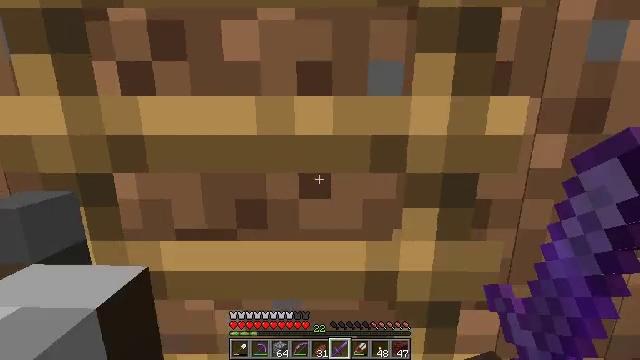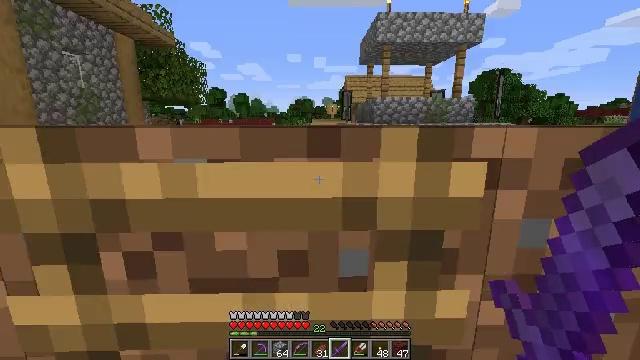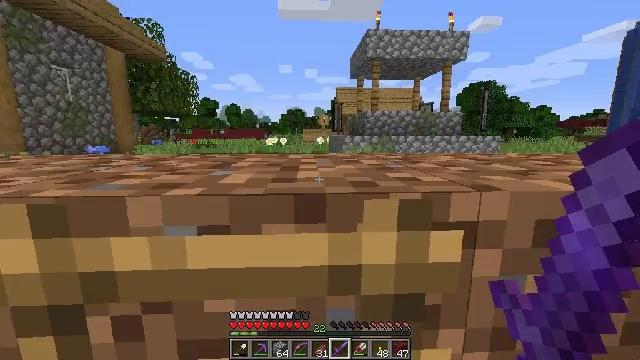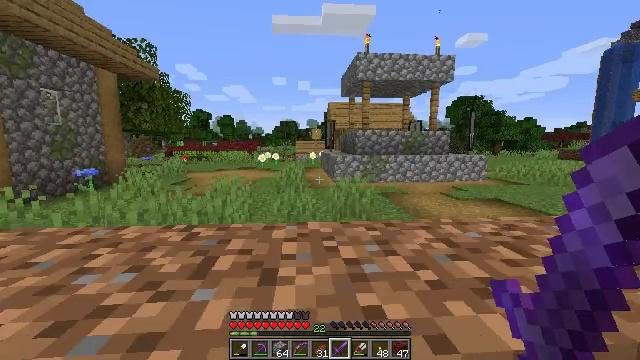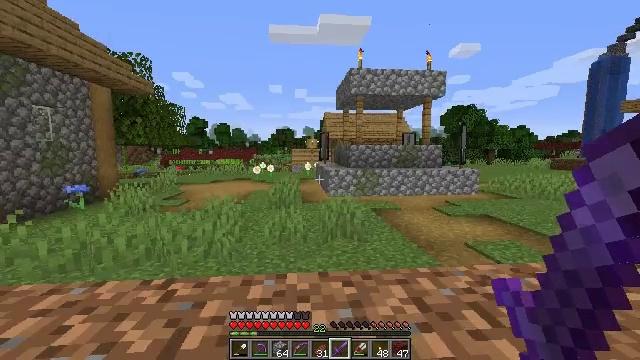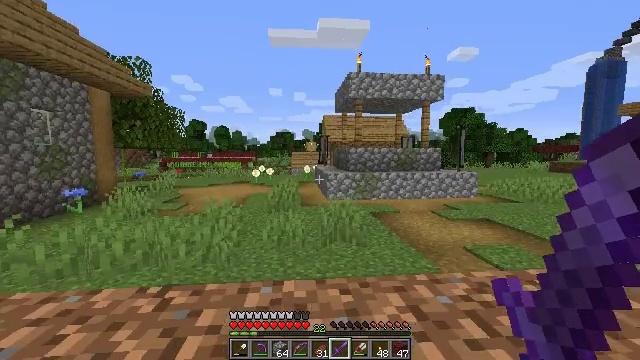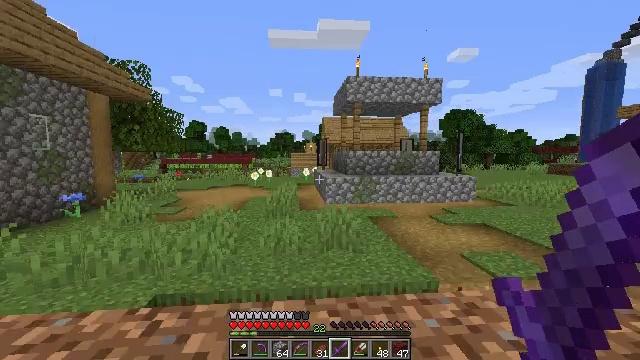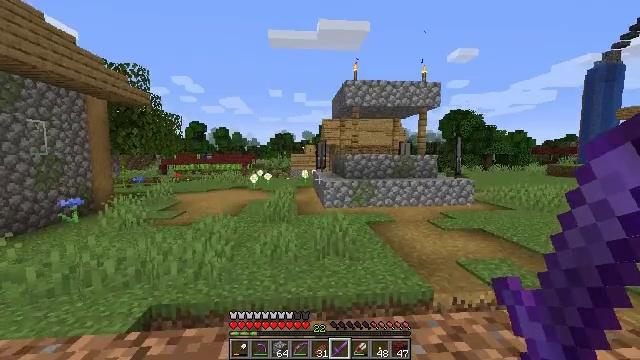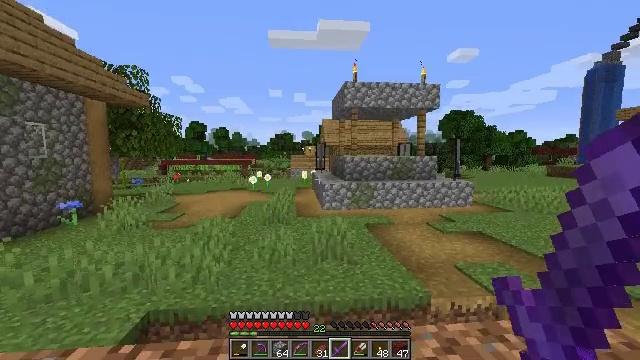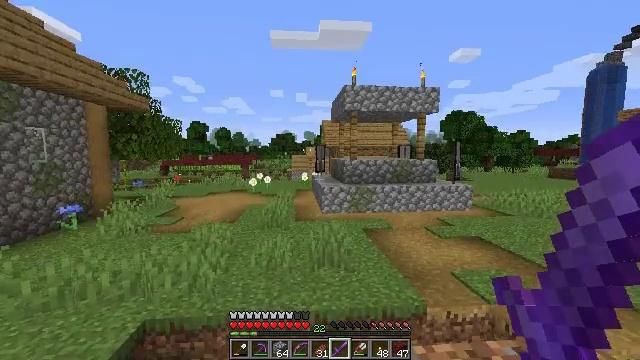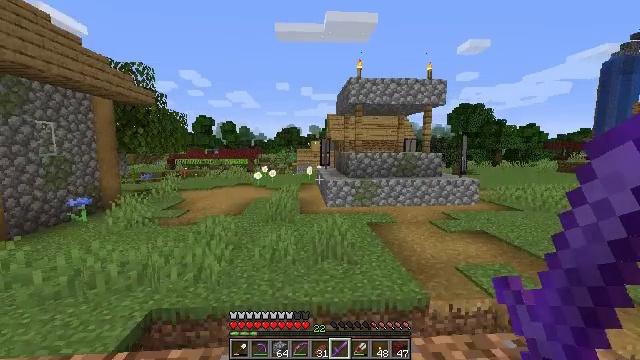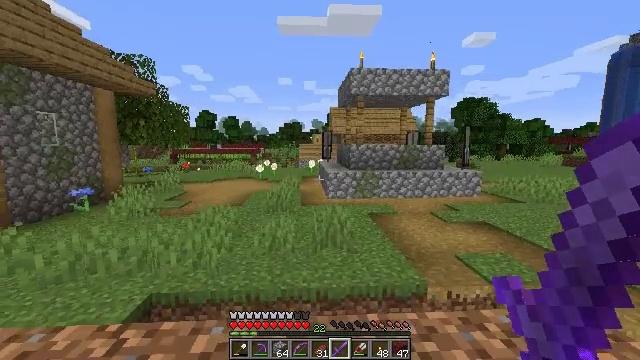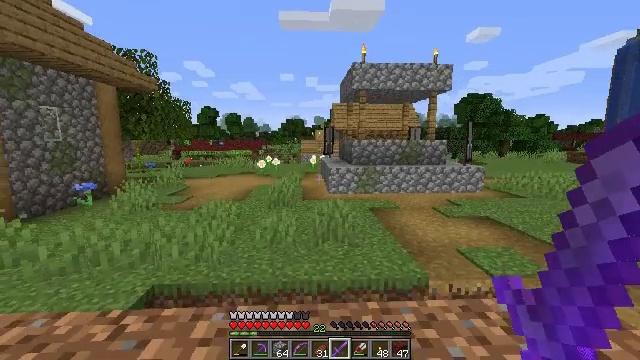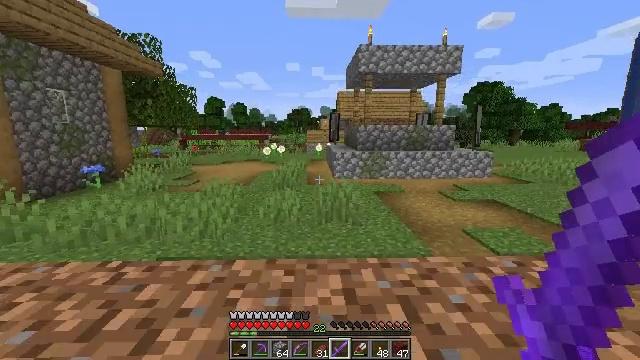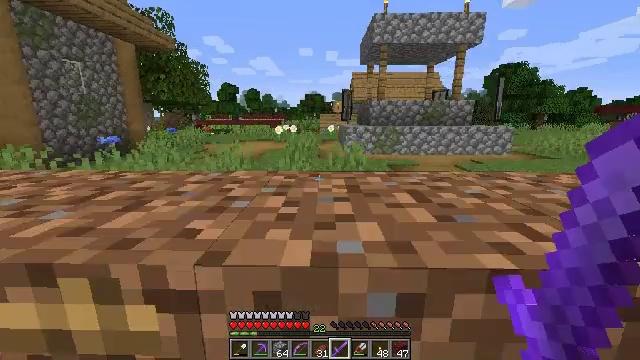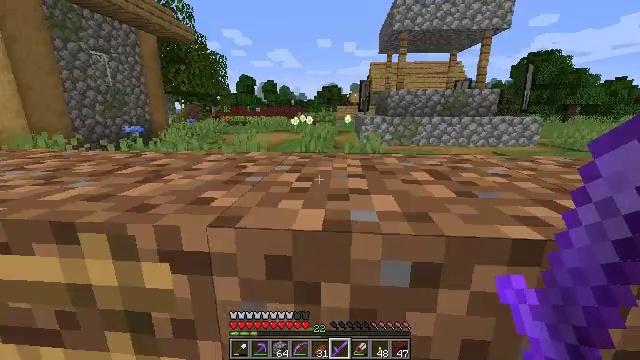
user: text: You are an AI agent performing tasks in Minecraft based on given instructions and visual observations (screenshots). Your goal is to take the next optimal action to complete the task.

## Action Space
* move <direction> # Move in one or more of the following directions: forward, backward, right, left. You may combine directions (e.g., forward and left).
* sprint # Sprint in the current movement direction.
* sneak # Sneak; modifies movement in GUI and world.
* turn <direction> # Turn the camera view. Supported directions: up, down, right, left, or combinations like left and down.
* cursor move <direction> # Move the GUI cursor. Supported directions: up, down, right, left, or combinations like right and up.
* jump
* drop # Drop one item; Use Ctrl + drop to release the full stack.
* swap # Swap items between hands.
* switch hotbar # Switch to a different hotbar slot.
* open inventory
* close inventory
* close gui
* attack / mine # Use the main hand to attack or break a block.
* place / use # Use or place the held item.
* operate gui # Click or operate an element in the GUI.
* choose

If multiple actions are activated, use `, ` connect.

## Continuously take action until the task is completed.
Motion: motion action
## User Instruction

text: craft item air
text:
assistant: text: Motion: move forward, turn right, jump
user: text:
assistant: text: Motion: move forward, turn right and up, jump
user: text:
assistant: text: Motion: move forward, turn right and up, jump
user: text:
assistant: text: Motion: move forward, turn up, jump
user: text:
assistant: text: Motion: move forward, jump
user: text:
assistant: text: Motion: move forward, jump
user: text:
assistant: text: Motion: move forward, jump
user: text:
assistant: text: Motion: move forward
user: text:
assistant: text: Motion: move forward
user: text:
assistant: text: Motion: move forward, turn left and down
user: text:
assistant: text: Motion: move forward, turn down
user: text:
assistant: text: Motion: move forward
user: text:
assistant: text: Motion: move forward, turn left and down
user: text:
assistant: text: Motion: move forward, turn left and down
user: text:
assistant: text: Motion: move forward, turn left and down
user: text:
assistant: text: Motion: move forward, turn left and down
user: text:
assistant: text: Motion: move forward, turn left and down
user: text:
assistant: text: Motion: move forward, turn left
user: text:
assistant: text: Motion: move forward, turn left
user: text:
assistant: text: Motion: move forward
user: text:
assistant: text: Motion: move forward
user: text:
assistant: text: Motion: move forward, turn right, jump
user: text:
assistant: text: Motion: move forward, turn right, jump
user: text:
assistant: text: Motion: move forward, jump
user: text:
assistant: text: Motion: move forward, jump
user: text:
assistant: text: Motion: move forward, jump
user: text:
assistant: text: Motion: move forward and move left, turn left, jump
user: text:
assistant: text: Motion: move forward and move left, turn left and down
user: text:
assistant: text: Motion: move left, turn left and down
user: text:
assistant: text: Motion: move left, turn left and down